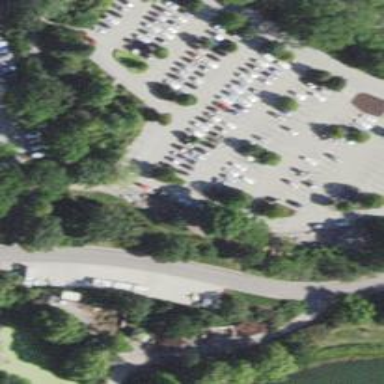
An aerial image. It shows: Parking space is available.